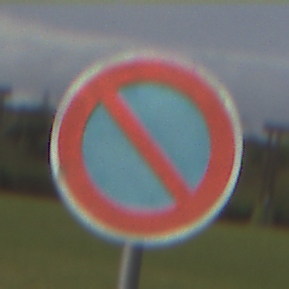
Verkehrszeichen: EingeschraenktesHalteverbot
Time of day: MorningAfternoon
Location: Outdoor (Suburban)
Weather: PartlyCloudy
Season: NotSpecified
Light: Natural